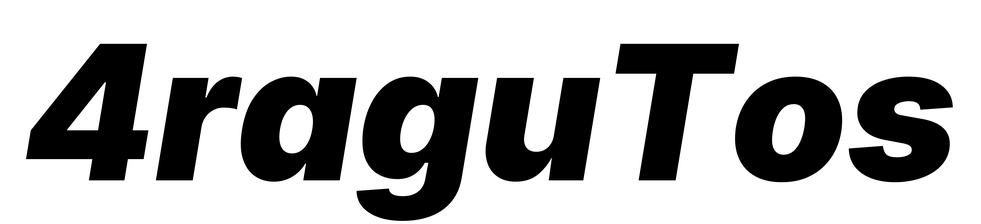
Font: Inter-Italic_Black_Italic